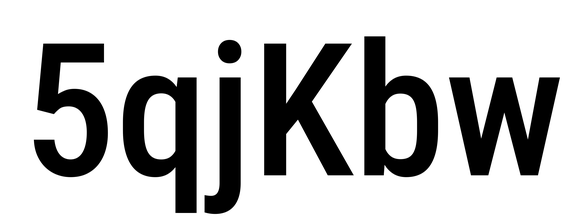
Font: Roboto_Condensed_Medium